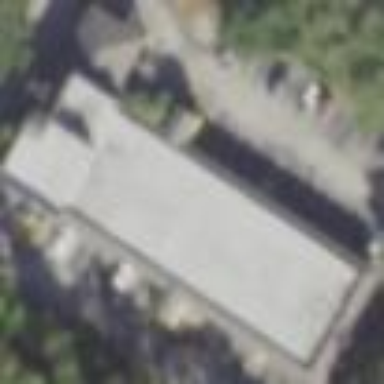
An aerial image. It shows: Motel building.